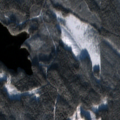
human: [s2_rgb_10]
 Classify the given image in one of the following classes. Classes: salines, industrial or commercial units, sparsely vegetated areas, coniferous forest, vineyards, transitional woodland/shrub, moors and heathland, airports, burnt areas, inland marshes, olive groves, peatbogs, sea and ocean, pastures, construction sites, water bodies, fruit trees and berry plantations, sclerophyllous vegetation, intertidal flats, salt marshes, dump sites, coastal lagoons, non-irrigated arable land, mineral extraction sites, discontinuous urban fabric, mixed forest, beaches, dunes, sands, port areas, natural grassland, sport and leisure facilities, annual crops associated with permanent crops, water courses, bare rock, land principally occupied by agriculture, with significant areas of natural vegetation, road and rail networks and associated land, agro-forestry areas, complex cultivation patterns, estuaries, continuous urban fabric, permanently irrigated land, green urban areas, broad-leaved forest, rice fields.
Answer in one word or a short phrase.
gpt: coniferous forest, mixed forest, water bodies